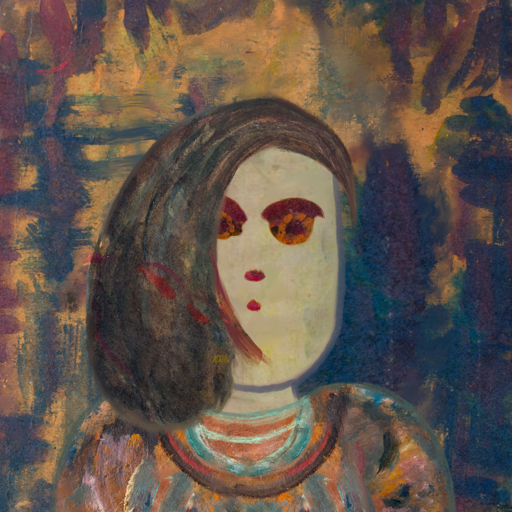
Background: InTheSun, Head And Neck Front: Hill_Girl, Face Front: Doll, Bust: Boggyland, Hair Front: Gypsy_Mother, Head Accessory: Blank, Second Necklace: Blank, Necklace: Blank, Baby: Blank